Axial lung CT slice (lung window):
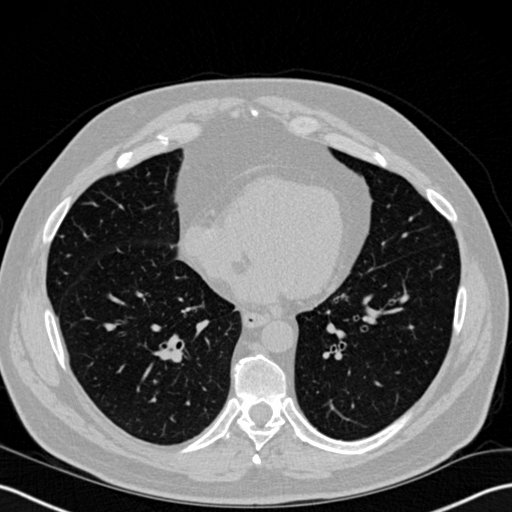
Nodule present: no